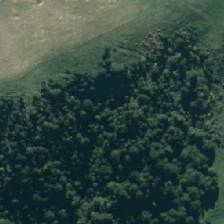
Land cover: indigenous_forest